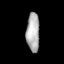
Tissue: lung
Cell type: Epithelial cells
Senescence score: 0.2281
Nuclear area (px): 495
Mean DAPI intensity: 175.273